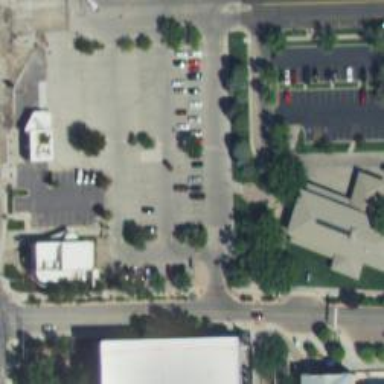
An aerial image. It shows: Parking space.